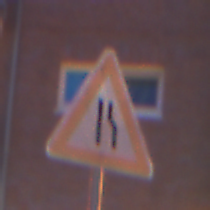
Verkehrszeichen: EinseitigVerengteFahrbahnRechts
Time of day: Night
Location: Outdoor (Urban)
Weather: PartlyCloudy
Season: NotSpecified
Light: Artificial